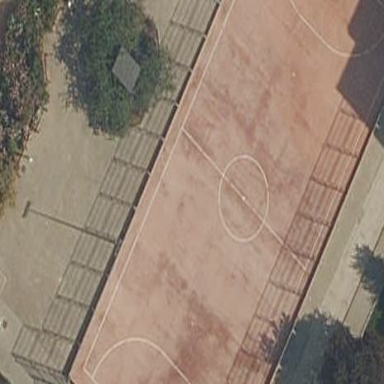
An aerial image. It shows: Concrete basketball court enclosed by wire fence.